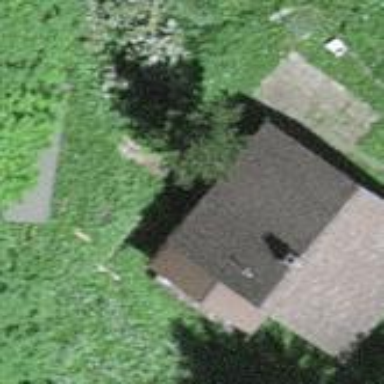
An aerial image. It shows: Simple house.